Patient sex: M
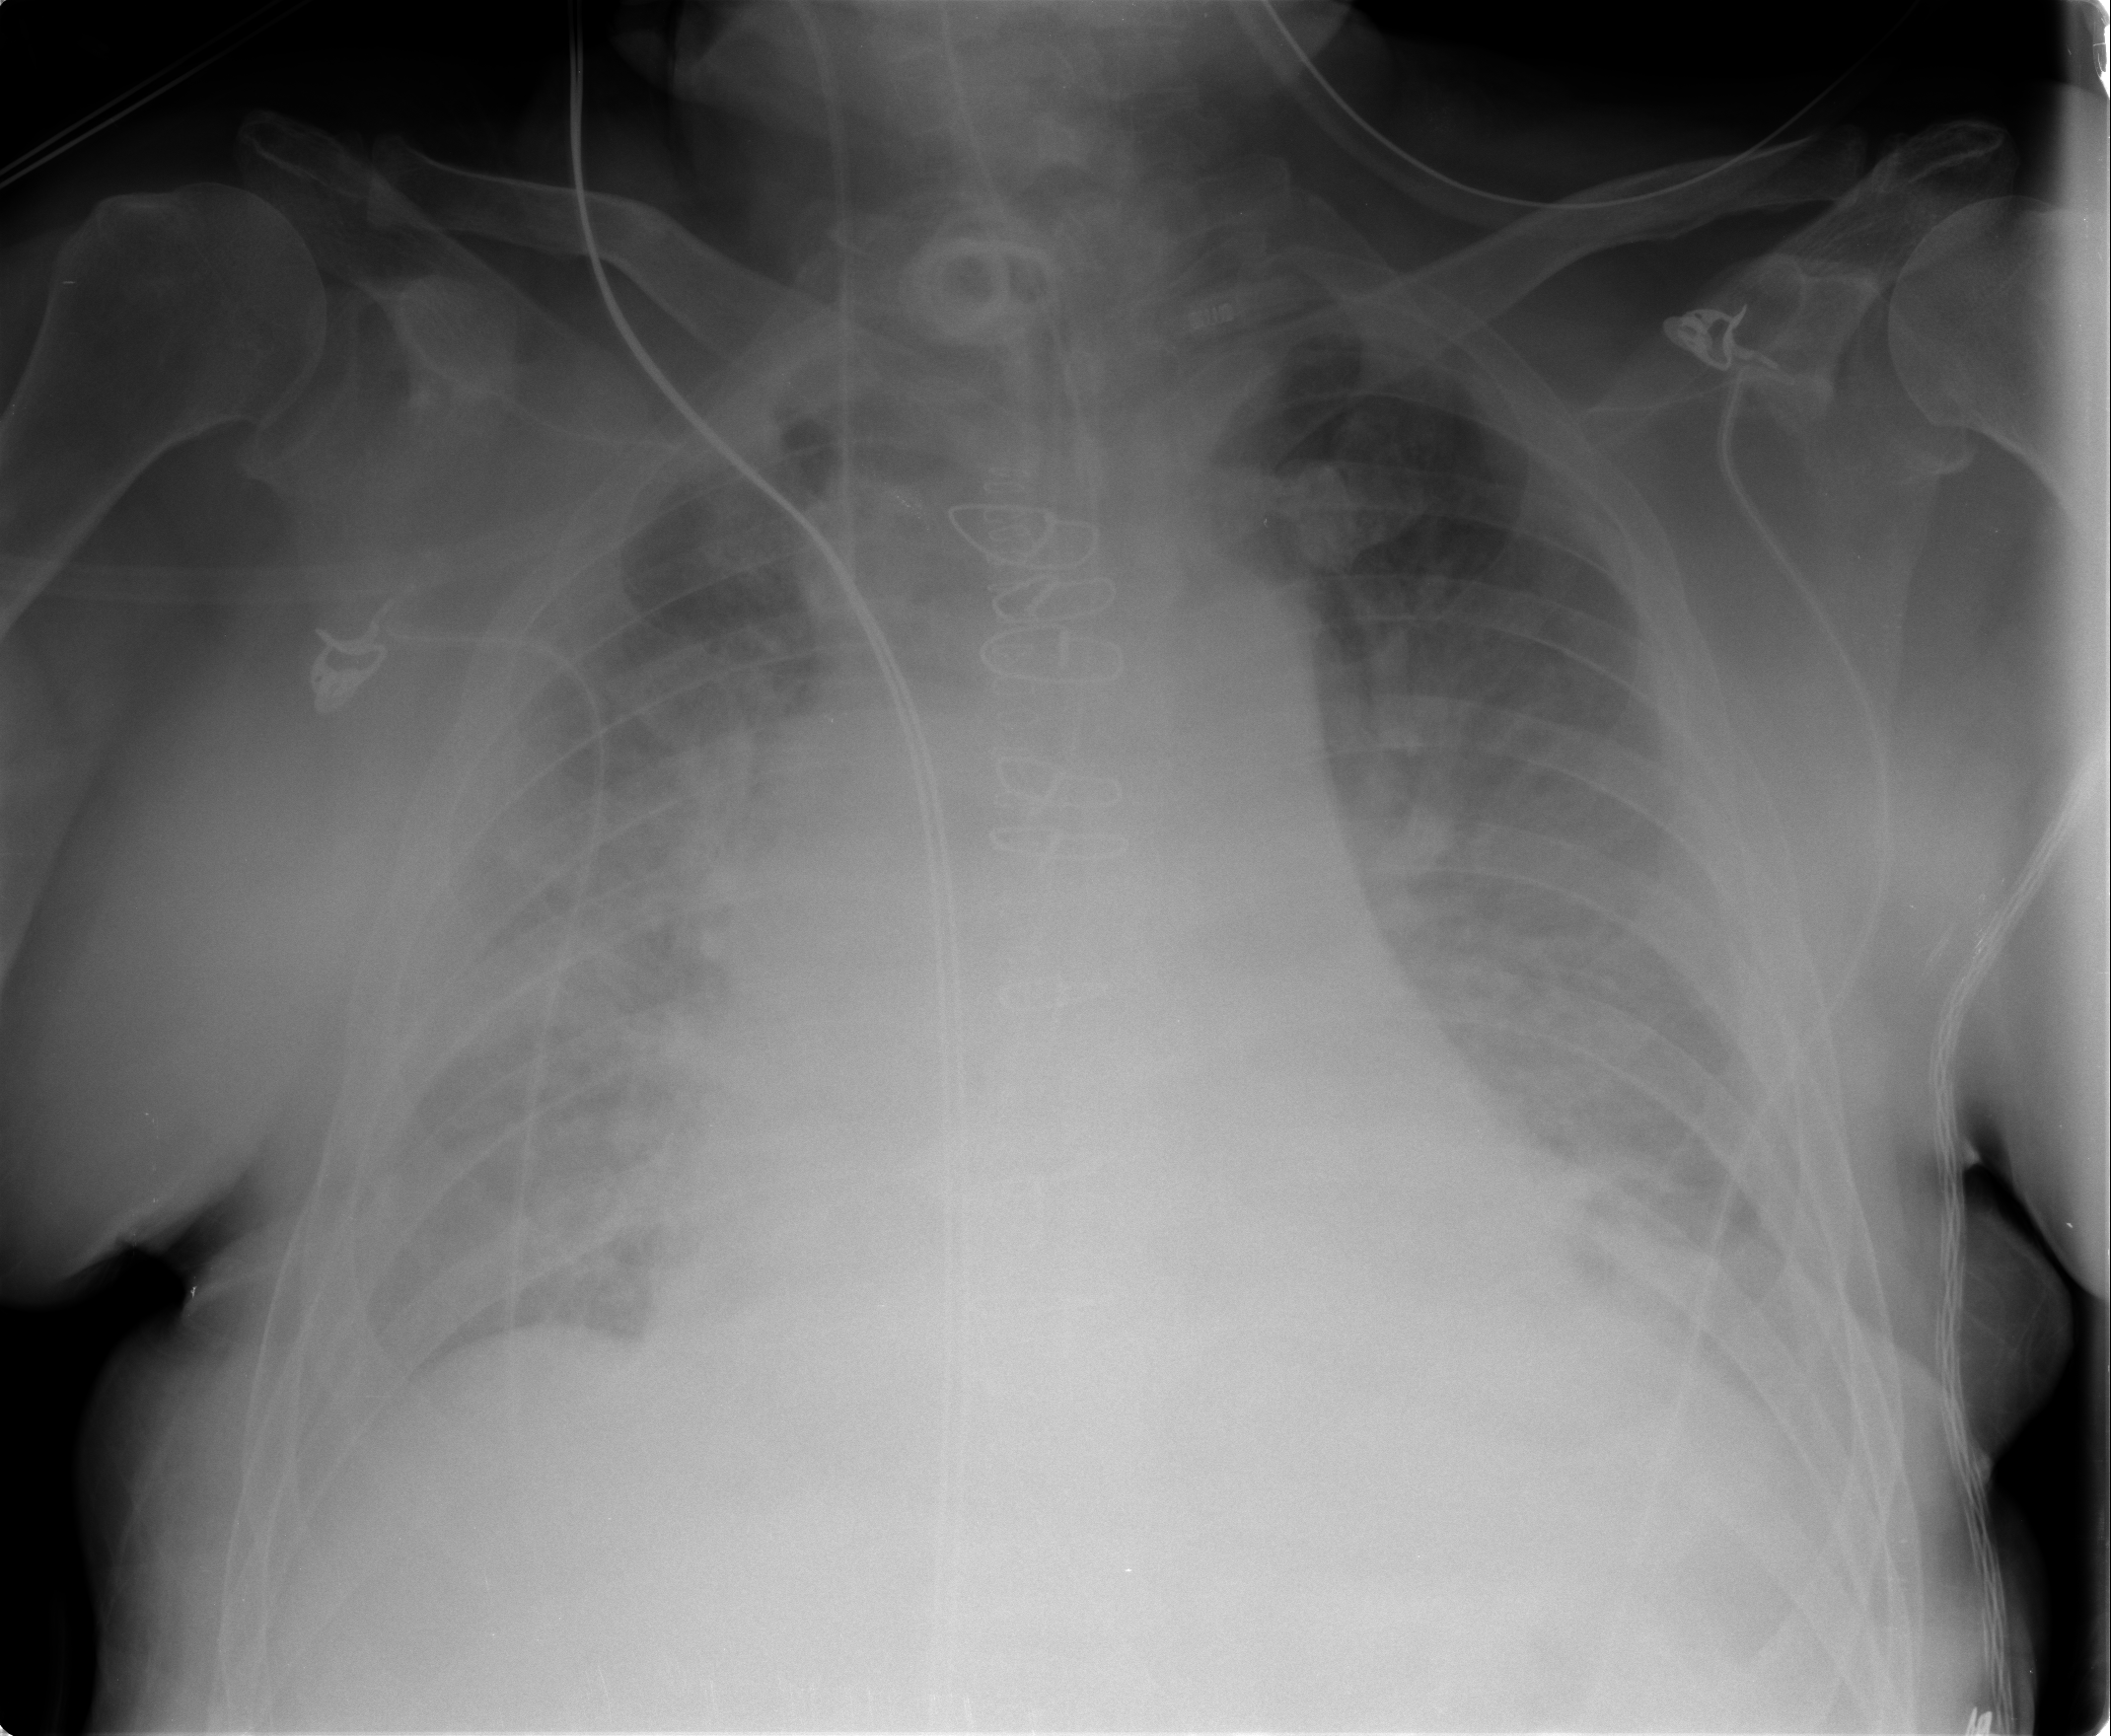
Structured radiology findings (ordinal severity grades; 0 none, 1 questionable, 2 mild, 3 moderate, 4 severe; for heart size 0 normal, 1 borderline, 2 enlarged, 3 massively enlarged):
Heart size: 2
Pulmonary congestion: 3
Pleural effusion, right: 3
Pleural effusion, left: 3
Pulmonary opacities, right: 3
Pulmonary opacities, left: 3
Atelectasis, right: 2
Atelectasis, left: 2